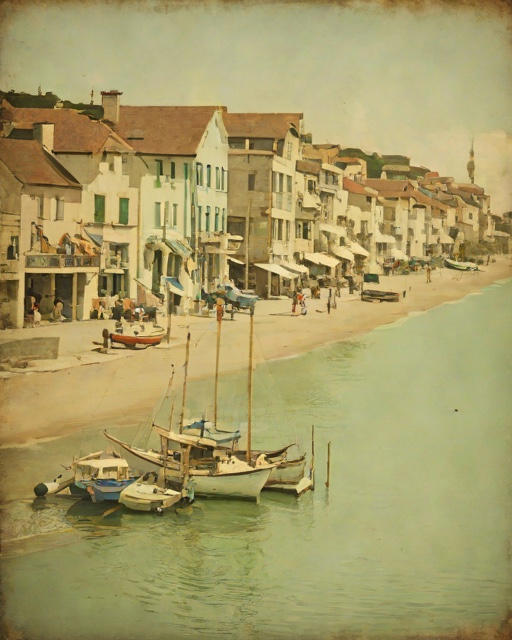
Category: Summer